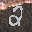
Label: 2